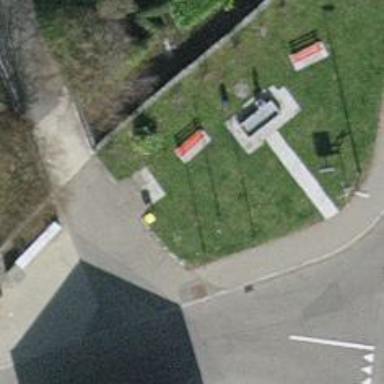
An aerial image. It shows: Post box.